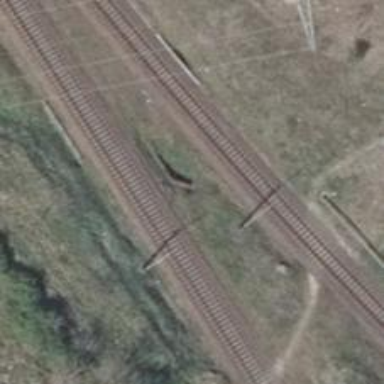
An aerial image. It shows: Milestone along the railway track with catenary mast.